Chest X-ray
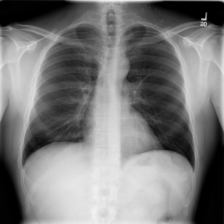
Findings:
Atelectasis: negative
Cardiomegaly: negative
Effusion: negative
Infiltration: negative
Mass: negative
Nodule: negative
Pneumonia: negative
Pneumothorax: positive
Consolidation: negative
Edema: negative
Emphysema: negative
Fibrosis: negative
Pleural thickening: negative
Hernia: negative